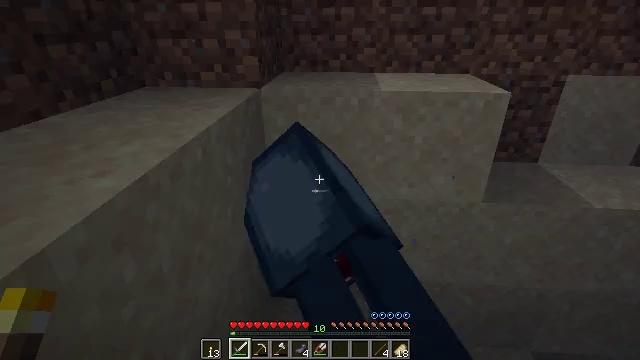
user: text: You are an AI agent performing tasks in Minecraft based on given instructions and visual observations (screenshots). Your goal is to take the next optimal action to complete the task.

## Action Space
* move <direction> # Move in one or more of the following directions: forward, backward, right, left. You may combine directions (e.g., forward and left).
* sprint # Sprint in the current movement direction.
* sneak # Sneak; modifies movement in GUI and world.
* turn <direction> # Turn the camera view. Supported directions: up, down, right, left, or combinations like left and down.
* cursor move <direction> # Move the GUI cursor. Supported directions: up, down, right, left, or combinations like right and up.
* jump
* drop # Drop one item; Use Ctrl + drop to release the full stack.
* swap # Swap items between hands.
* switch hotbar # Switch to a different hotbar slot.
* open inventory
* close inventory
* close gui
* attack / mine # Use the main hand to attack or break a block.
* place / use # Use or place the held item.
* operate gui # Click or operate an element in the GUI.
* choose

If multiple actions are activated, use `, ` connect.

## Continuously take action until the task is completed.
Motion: motion action
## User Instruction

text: Hunt a squid.
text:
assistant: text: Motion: no_op